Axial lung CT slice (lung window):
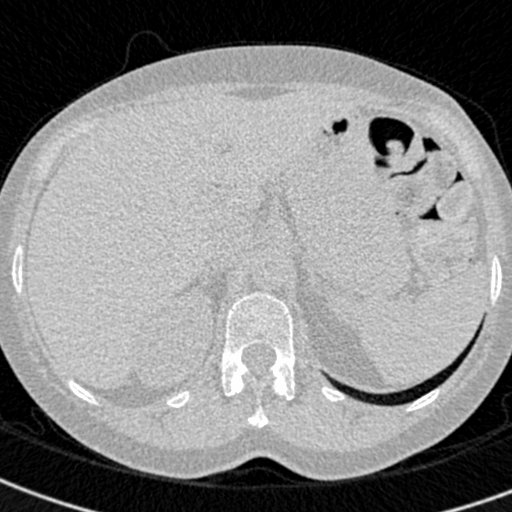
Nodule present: no